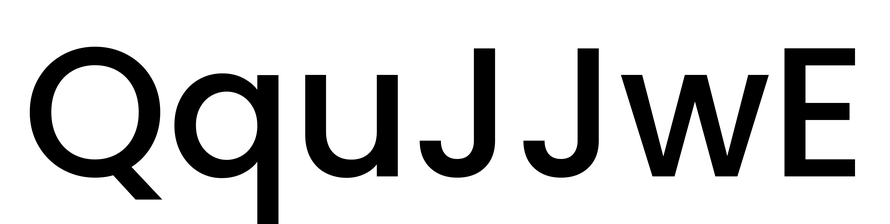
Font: Poppins-Medium